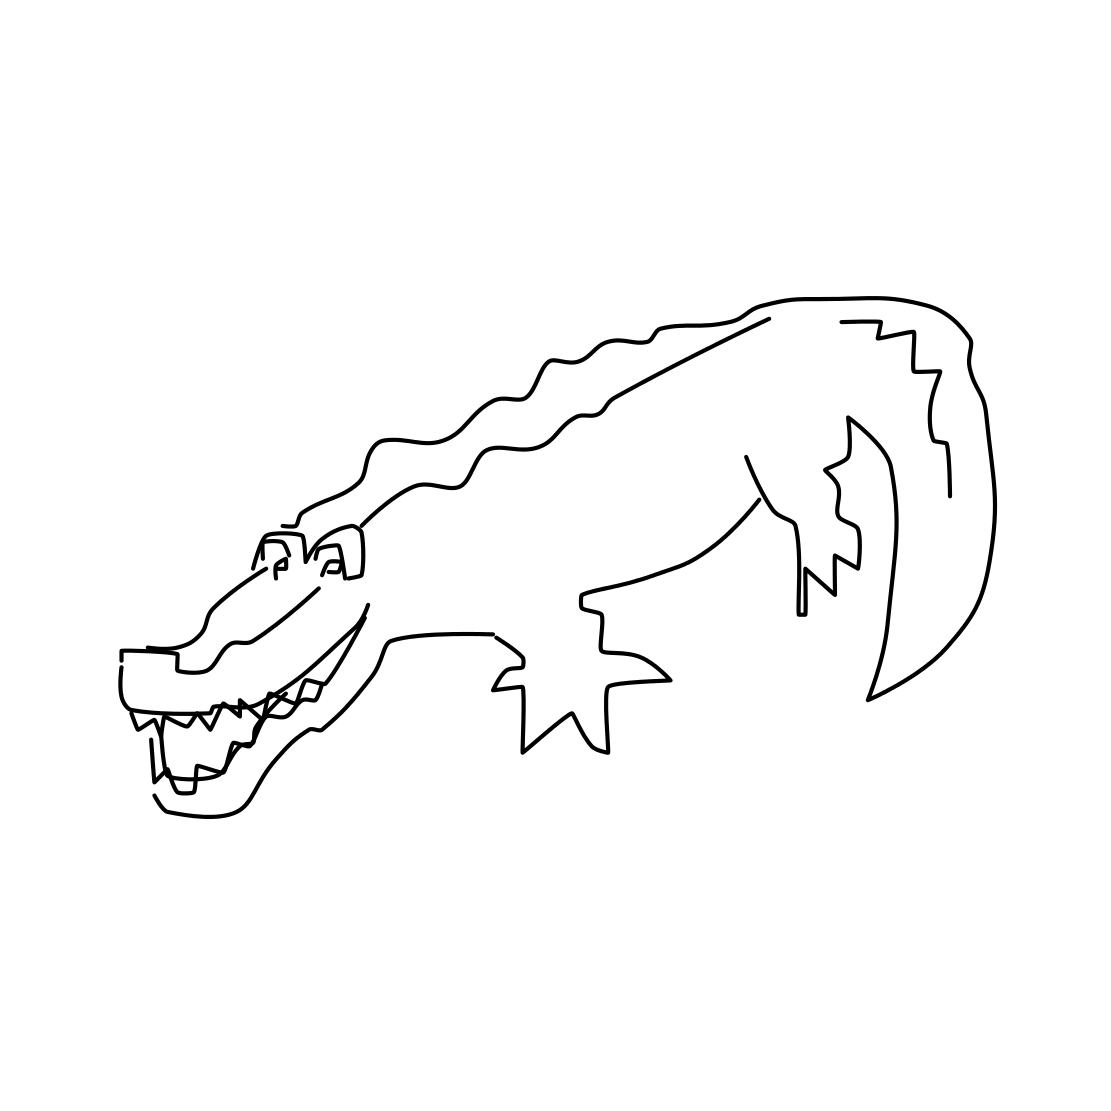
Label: crocodile